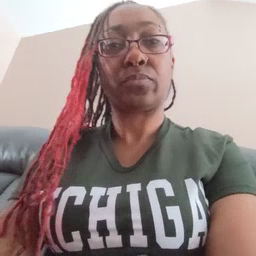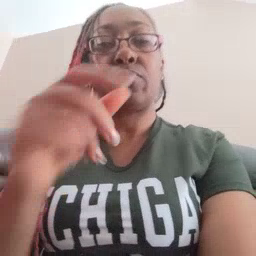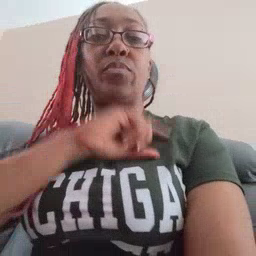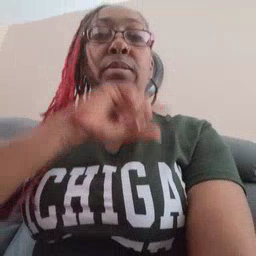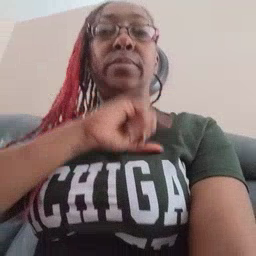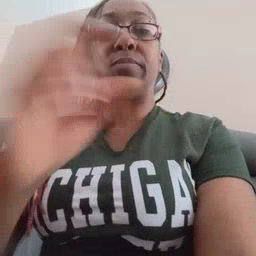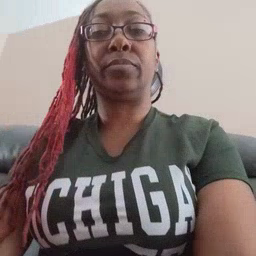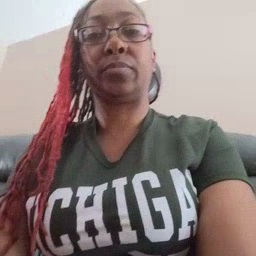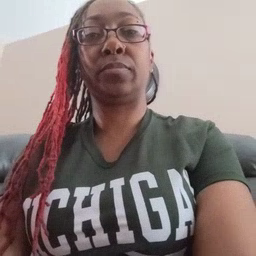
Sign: police